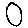
Label: circle